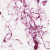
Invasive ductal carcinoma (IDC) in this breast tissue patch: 0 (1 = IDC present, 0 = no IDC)